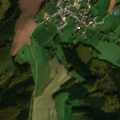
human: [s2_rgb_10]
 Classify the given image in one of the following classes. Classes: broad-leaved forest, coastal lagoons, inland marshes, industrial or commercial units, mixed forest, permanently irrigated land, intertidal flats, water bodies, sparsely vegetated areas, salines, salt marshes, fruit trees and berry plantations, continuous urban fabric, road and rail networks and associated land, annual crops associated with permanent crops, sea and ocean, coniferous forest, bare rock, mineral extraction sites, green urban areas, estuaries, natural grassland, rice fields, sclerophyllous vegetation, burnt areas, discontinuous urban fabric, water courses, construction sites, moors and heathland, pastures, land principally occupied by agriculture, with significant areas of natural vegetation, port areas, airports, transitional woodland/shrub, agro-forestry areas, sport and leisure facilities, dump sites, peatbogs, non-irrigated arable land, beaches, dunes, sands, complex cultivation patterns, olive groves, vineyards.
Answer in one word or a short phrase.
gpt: discontinuous urban fabric, non-irrigated arable land, complex cultivation patterns, broad-leaved forest, coniferous forest, mixed forest